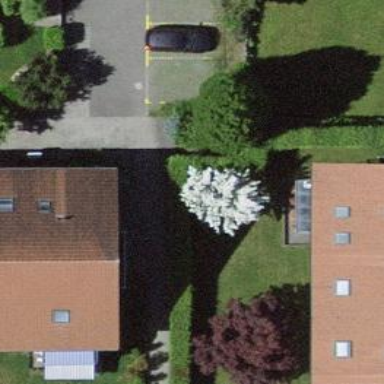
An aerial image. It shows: Hedge acting as barrier.